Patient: sex M, age 68
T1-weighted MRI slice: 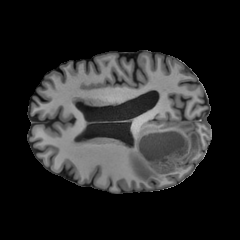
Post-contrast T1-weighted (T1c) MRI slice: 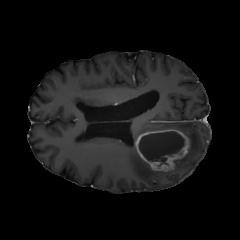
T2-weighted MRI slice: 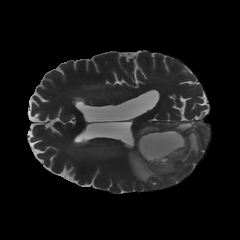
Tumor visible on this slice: yes
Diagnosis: Glioblastoma, IDH-wildtype
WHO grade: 4